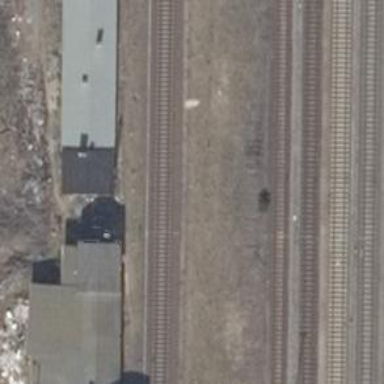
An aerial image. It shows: Railway signal.